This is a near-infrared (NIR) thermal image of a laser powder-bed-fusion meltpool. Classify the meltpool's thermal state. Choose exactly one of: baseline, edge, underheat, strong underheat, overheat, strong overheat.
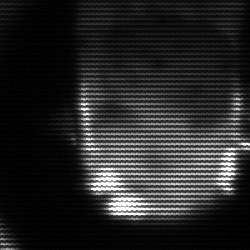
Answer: baseline